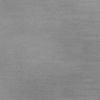
Label: dusty